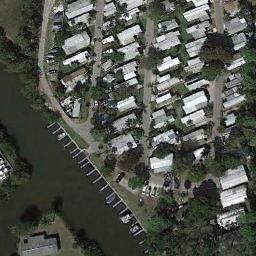
Label: residential